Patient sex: M
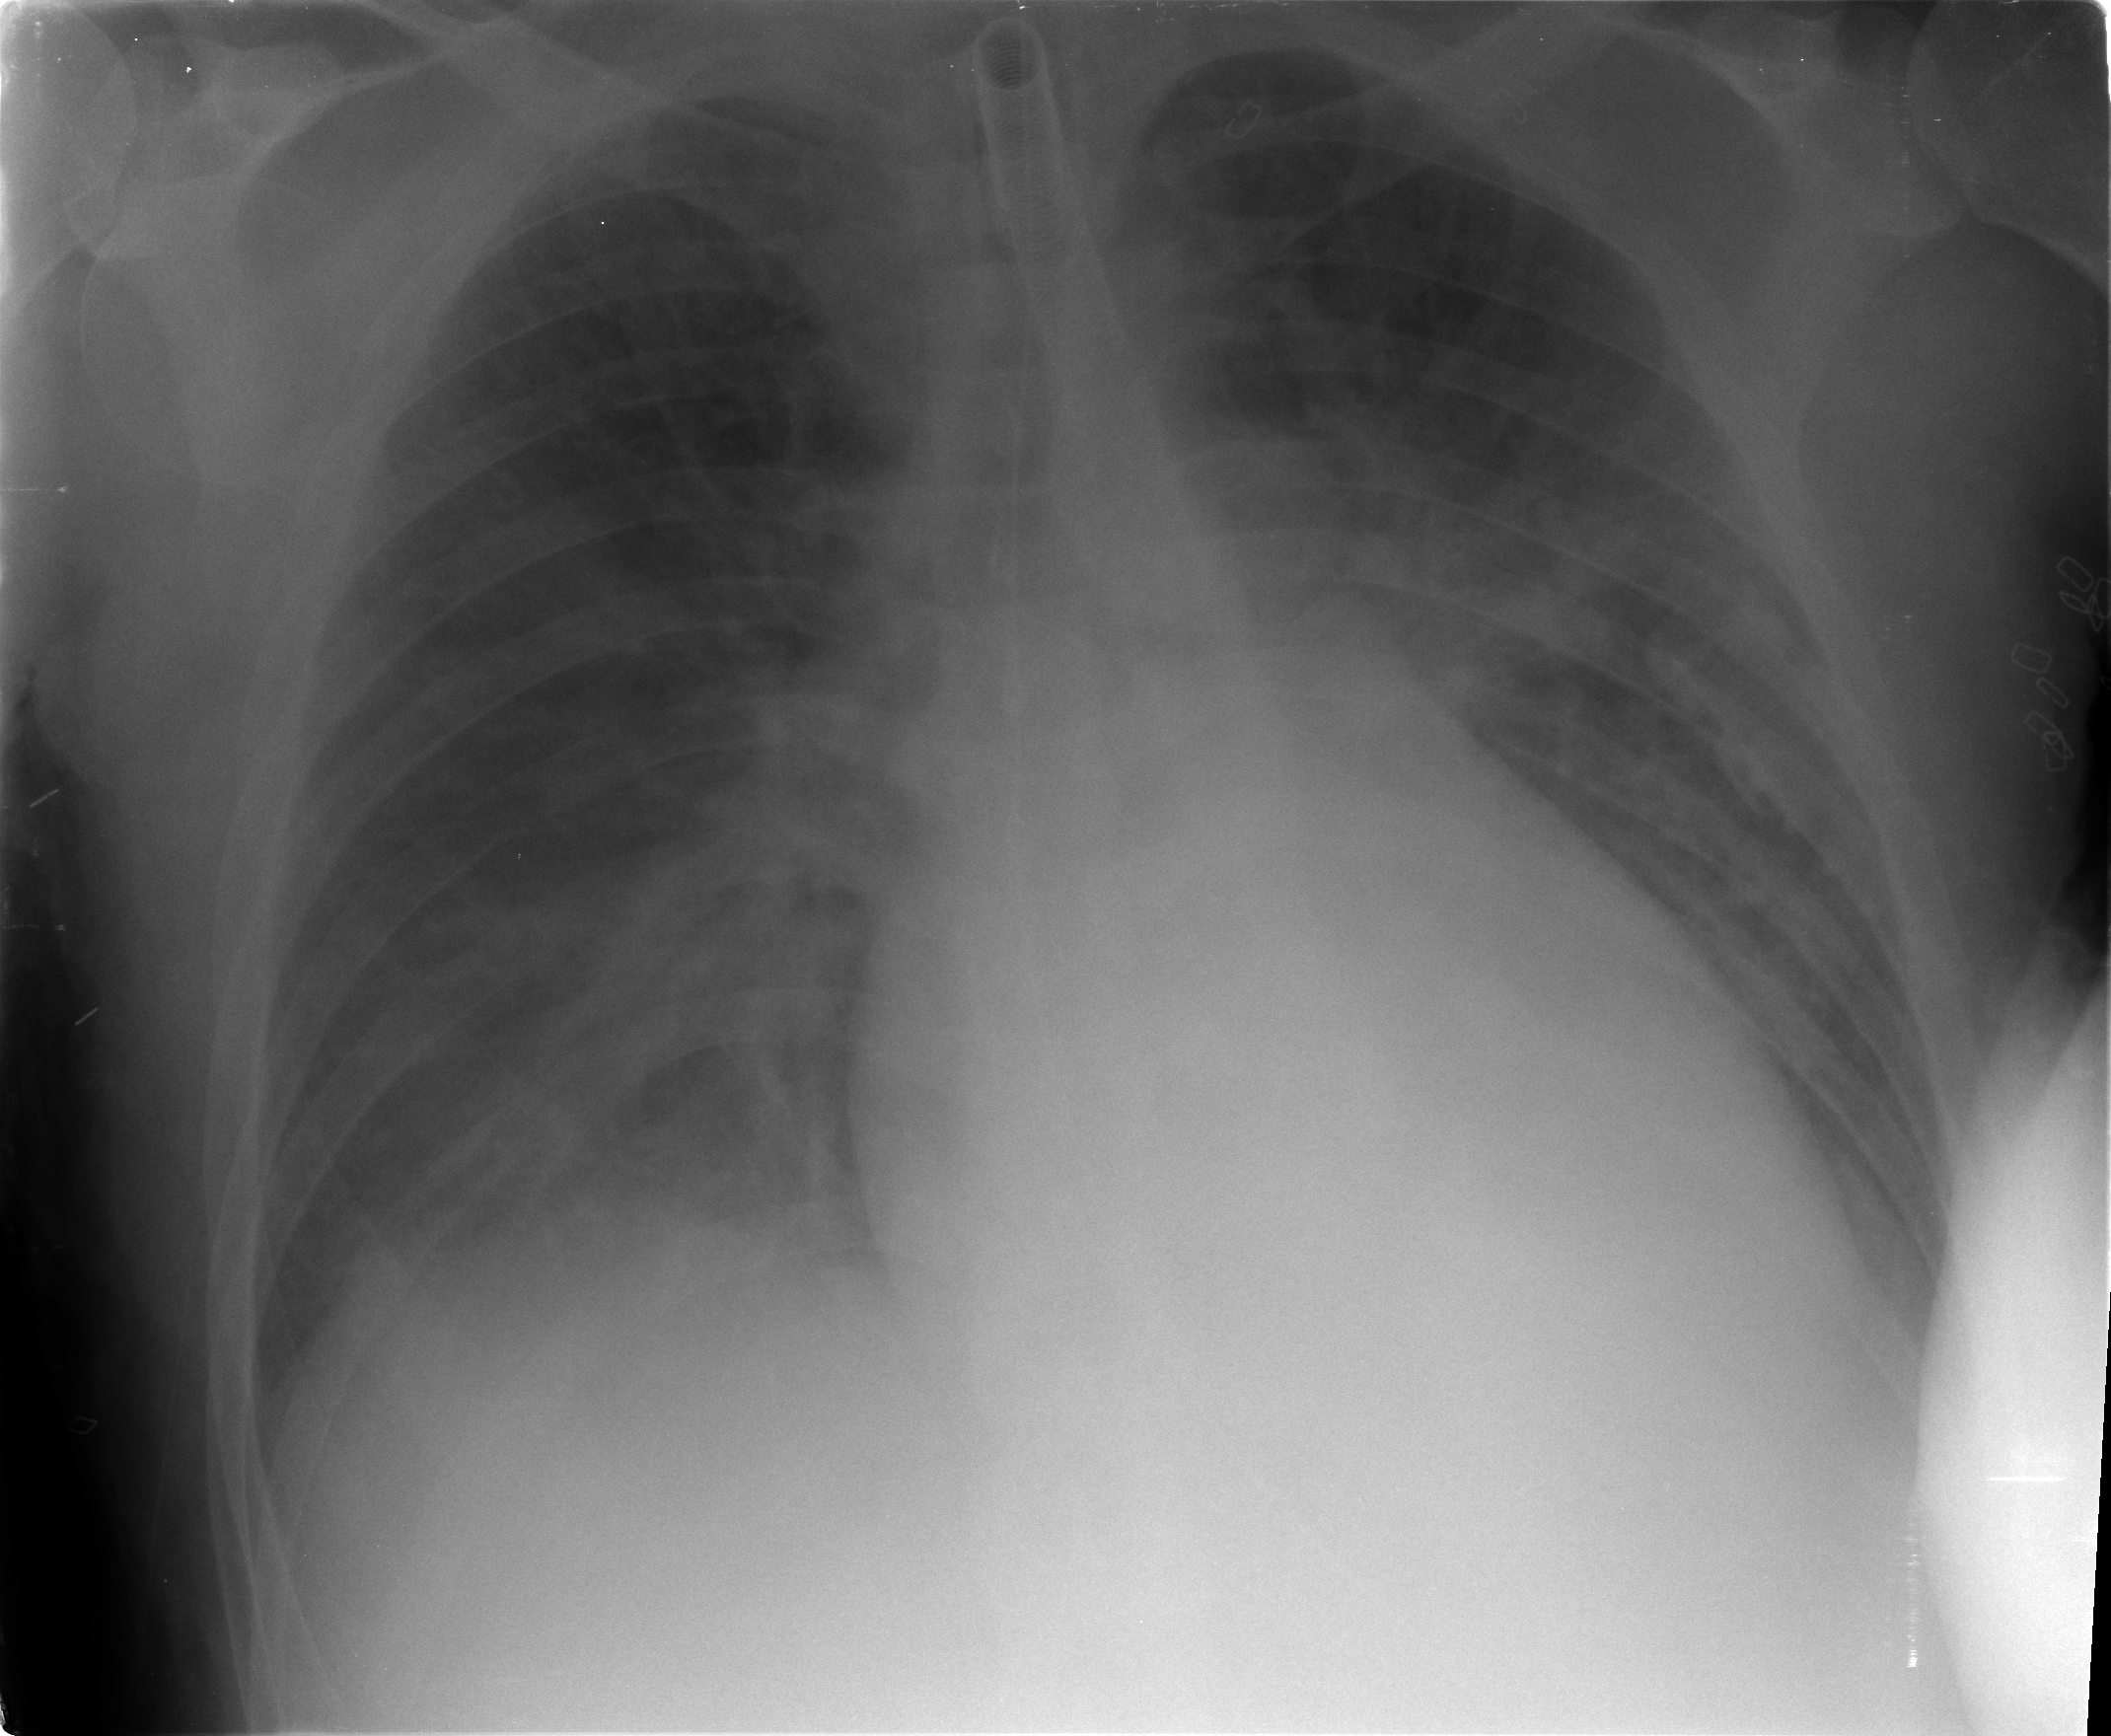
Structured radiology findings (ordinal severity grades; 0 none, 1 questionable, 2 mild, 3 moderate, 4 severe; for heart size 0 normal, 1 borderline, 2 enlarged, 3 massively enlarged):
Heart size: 2
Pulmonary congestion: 2
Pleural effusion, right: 1
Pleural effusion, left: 0
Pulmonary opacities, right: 2
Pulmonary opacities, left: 2
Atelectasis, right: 2
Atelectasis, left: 2